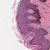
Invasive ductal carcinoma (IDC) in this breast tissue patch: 0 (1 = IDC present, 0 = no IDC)